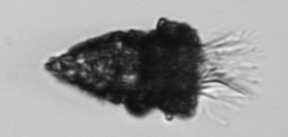
Label: Tintinnopsis